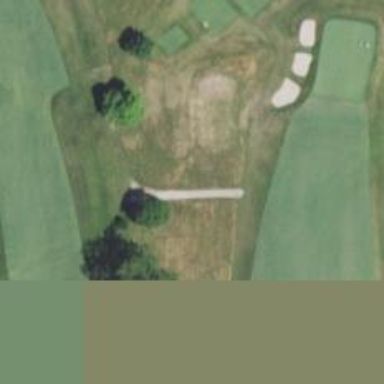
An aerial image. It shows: Path for both roads and golfers.